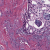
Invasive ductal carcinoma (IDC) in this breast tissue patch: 0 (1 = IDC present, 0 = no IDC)